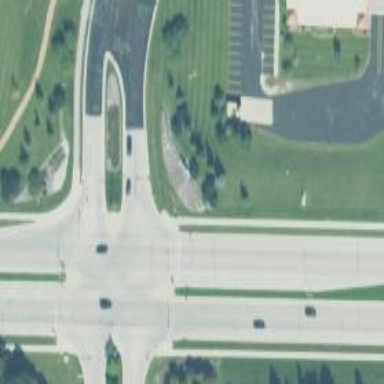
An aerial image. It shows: Marked road crossing with lines.